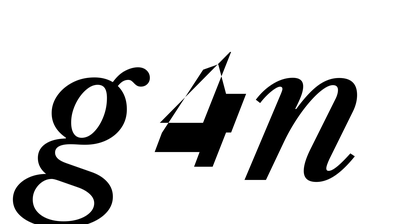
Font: LibreCaslonText-Italic_Medium_Italic